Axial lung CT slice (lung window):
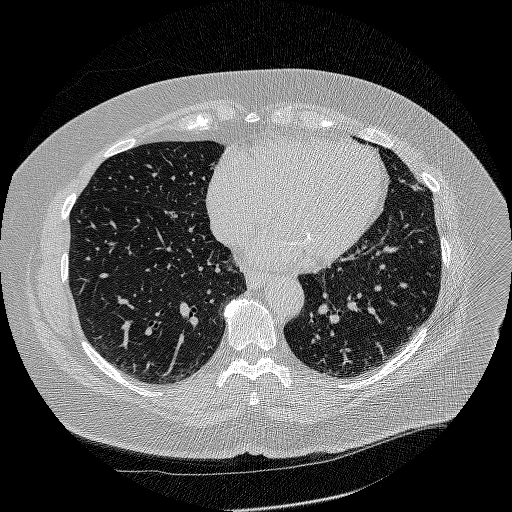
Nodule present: no